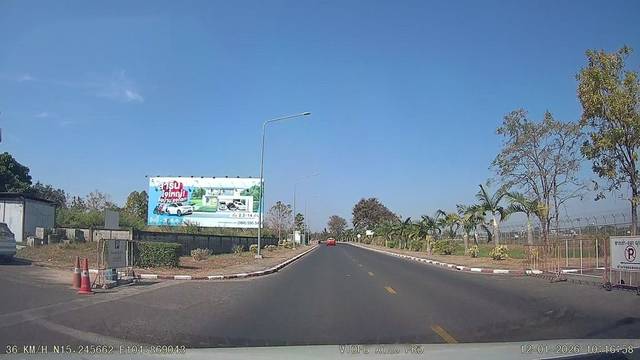
Region: Thailand
Coordinates: 15.245, 104.867